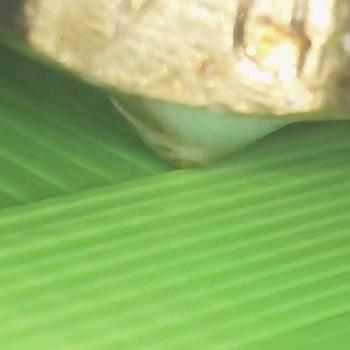
Flow rate: 49%